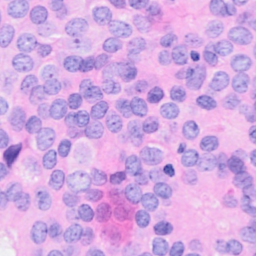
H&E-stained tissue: Breast